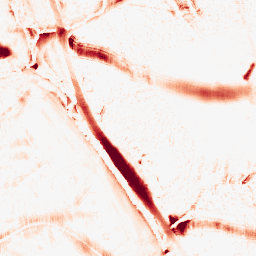
Category: morphological
Decomposition family: morphological_ellipse
Decomposition parameters: operation: opening
width: 30
height: 20
Upsampling method: quartic
Upsampling parameters: scale: 8
Upsampling scale: 8